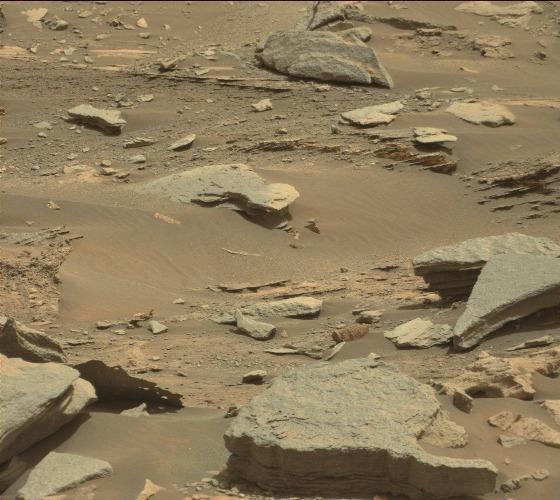
Terrain classes present: Bedrock, Gravel / Sand / Soil, Rock, Shadow